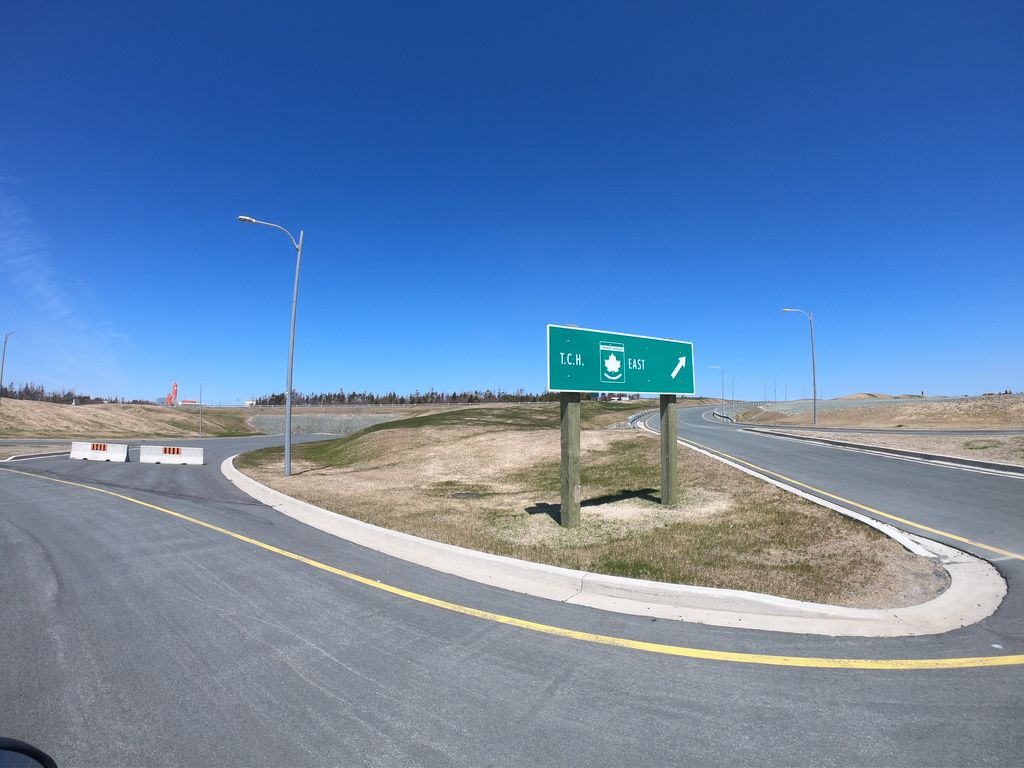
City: st_johns